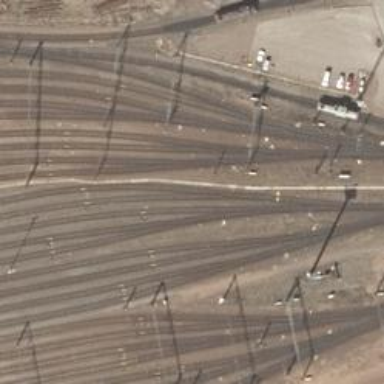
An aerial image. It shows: Railway signal.